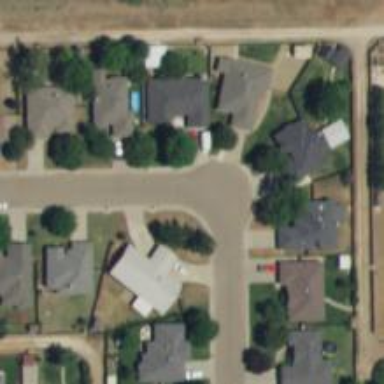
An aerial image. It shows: Residential road.